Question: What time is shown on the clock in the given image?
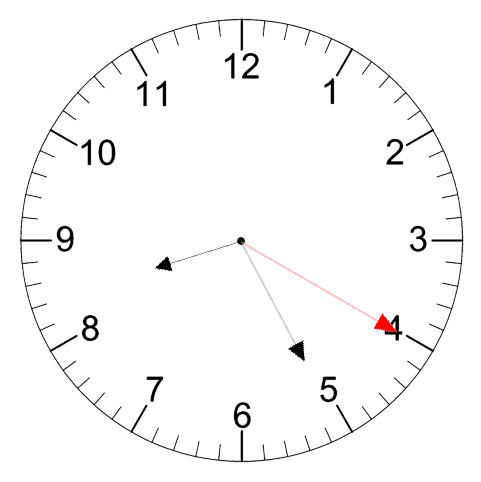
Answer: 08:25:20